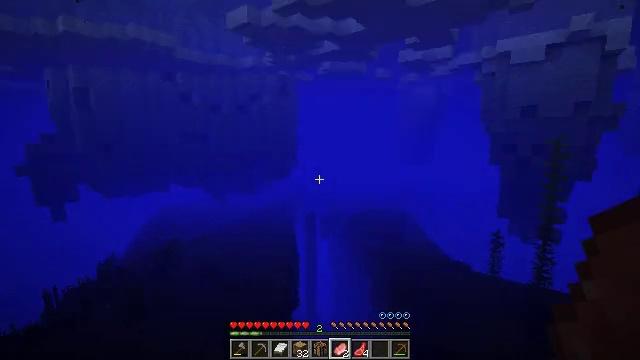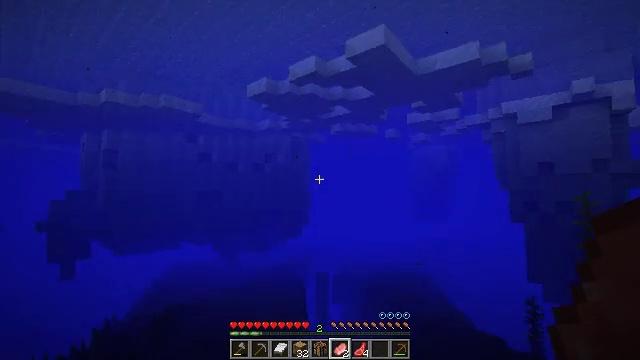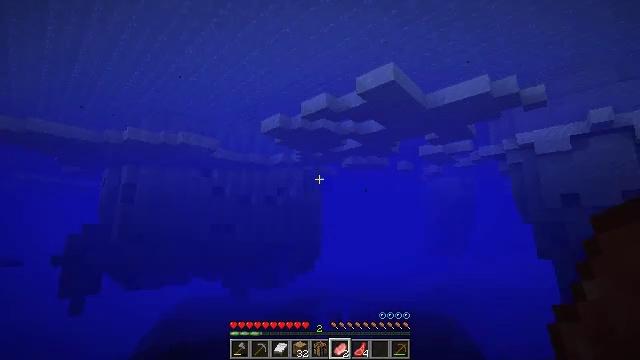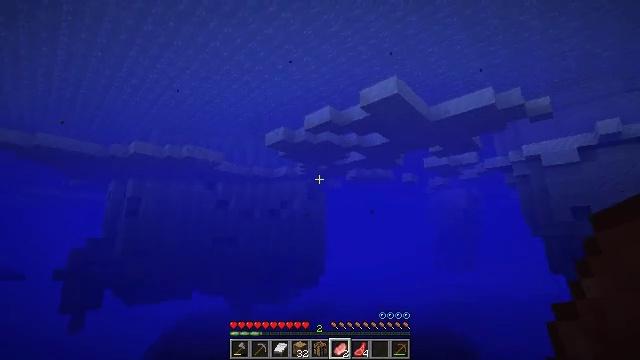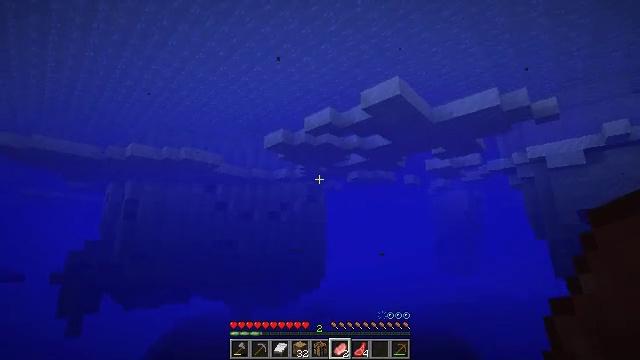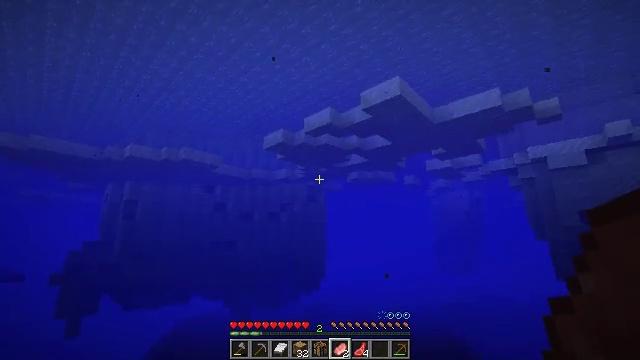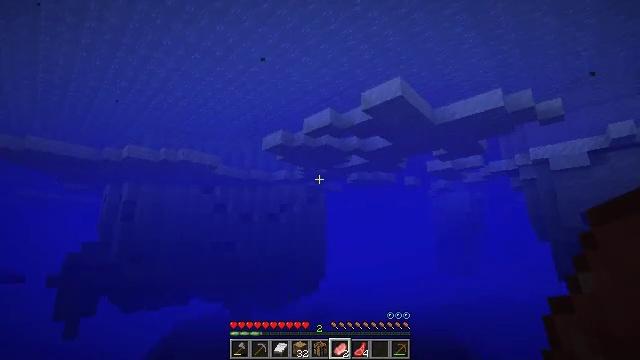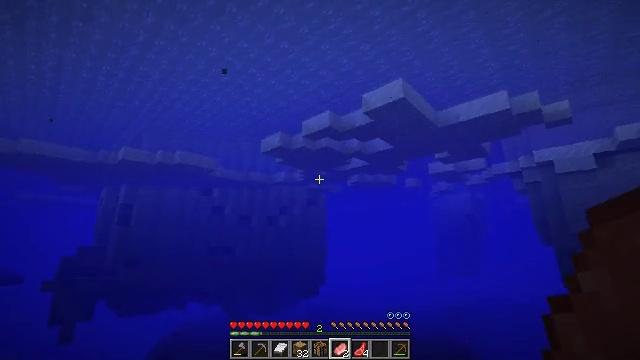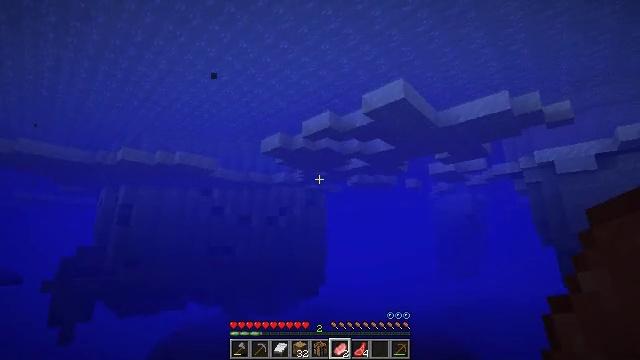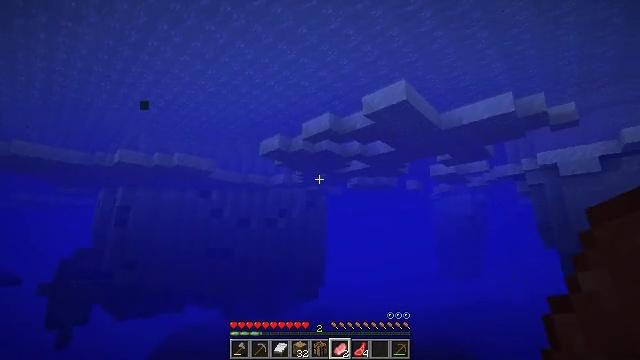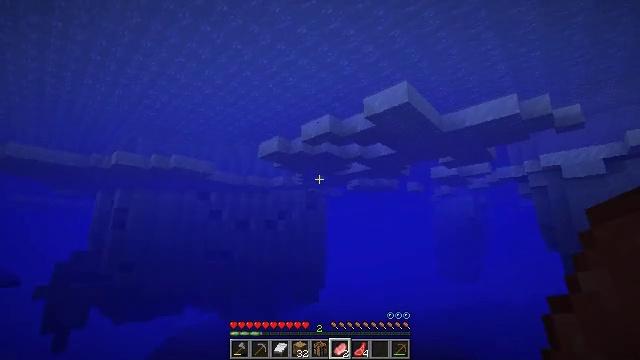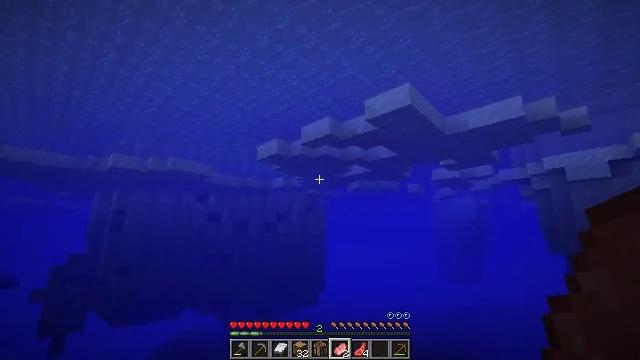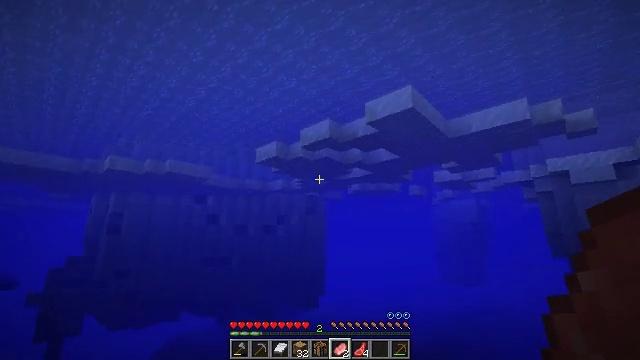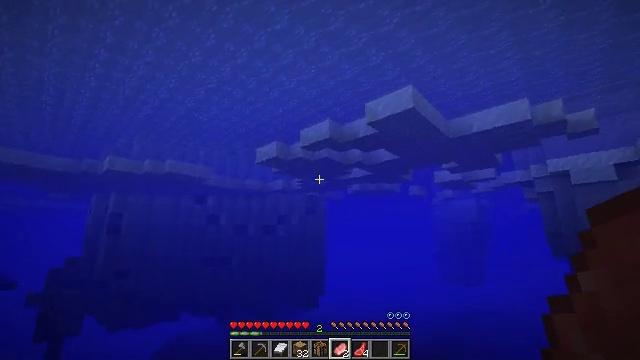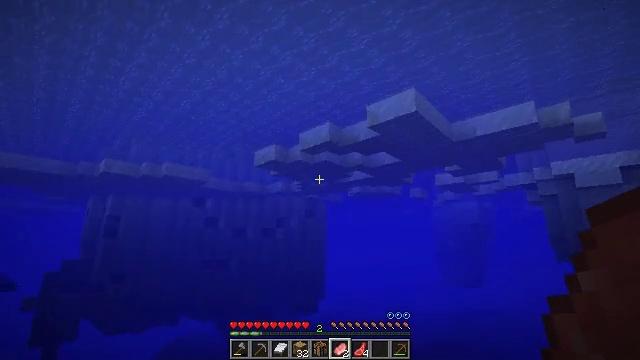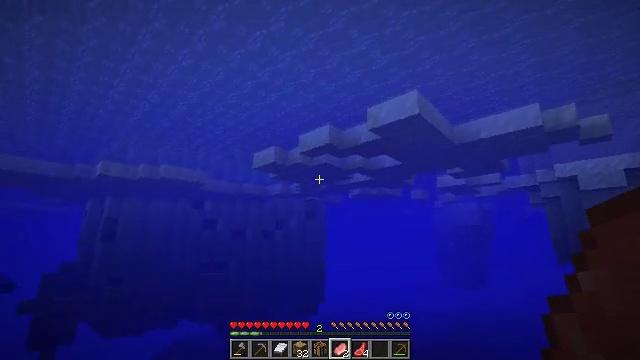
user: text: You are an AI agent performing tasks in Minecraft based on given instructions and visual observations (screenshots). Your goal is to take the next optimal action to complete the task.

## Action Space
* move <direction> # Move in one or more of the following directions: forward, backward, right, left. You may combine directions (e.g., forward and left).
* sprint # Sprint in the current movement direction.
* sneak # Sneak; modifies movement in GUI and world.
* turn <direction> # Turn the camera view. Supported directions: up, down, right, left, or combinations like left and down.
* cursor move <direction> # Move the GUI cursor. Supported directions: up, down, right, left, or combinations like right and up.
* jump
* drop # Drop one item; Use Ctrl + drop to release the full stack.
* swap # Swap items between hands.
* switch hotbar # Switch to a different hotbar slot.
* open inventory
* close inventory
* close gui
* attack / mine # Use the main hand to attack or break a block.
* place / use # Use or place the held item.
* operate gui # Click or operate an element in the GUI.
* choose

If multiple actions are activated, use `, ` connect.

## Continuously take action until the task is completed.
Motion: motion action
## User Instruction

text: Harvest packed ice from cold regions.
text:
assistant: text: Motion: move forward, turn left and up, jump
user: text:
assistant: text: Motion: move forward, turn left and up, jump
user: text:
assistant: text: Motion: move forward, turn up, jump
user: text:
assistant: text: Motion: move forward, jump
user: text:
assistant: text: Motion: move forward, jump
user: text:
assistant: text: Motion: move forward, jump
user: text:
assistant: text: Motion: move forward, jump
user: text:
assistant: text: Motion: move forward, jump
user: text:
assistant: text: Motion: move forward, jump
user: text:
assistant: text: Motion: move forward, jump
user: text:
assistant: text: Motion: move forward, jump
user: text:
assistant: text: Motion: move forward, jump
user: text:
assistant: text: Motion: move forward, jump
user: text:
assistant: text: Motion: move forward, jump
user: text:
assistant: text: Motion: move forward, jump
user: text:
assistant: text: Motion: move forward, jump
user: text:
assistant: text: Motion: move forward, turn left and down, jump
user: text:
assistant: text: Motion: move forward, turn left and down, jump
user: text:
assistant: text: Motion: move forward, turn right and down, jump
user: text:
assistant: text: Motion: move forward, turn down, jump
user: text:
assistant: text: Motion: move forward, turn right and down, jump
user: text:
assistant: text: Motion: move forward, jump
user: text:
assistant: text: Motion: move forward, jump
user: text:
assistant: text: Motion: move forward, jump
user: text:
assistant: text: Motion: move forward, jump
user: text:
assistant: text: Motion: move forward, jump
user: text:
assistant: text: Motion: move forward, jump
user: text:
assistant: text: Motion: move forward, turn up, jump
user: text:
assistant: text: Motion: move forward, turn up, jump
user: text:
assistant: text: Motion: move forward, turn left and up, jump